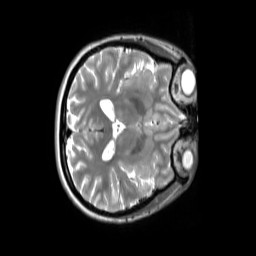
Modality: T2w
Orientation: axial
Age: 19
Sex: female
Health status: ill
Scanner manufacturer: siemens
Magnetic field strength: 3 T
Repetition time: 2.8 s
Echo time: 0.326 s